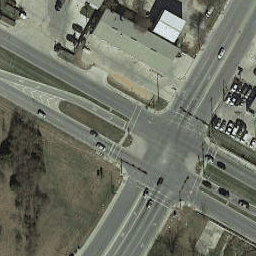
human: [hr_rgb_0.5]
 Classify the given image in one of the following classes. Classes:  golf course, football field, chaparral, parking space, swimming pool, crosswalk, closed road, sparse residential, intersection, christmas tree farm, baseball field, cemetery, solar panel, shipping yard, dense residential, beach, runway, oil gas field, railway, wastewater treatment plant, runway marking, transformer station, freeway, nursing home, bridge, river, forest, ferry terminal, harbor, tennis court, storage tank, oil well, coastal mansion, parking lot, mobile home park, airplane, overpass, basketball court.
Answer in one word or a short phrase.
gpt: intersection